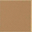
Piece: xx